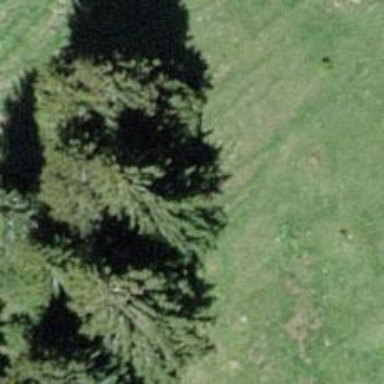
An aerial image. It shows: Needle-leaved tree in its natural environment.